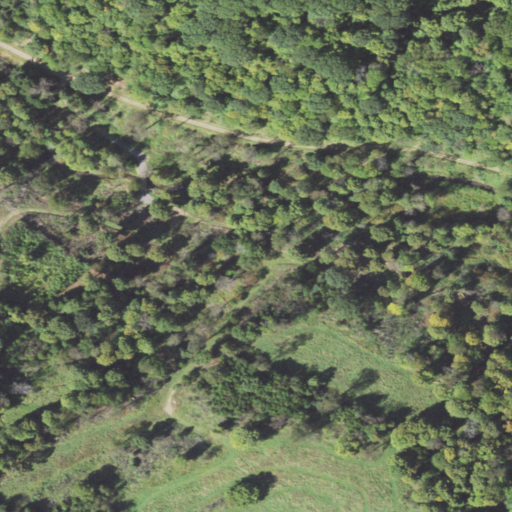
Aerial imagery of valley in Pennsylvania named Big Basin Hollow containing deciduous forest, open development, pasture, shrub, and mixed forest